Field crop: tomato
Growth stage: 2
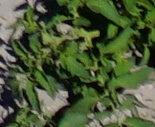
Species: tomato